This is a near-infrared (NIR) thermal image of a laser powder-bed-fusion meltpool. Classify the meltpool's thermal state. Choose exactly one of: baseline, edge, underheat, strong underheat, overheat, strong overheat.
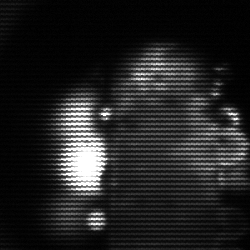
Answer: strong underheat